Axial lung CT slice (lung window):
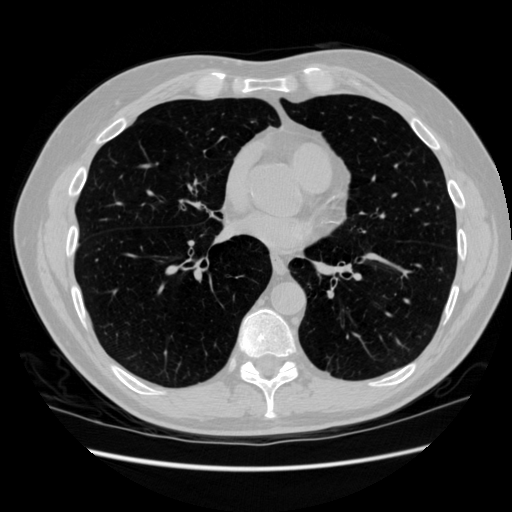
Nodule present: no